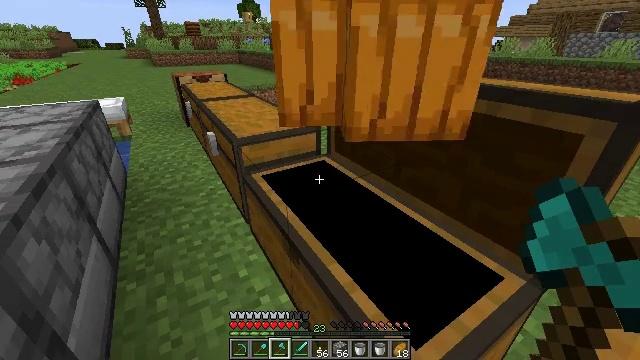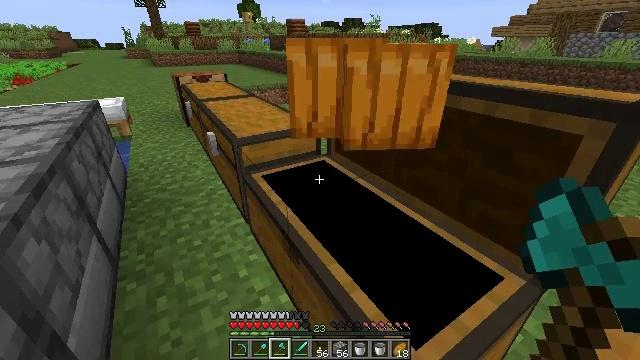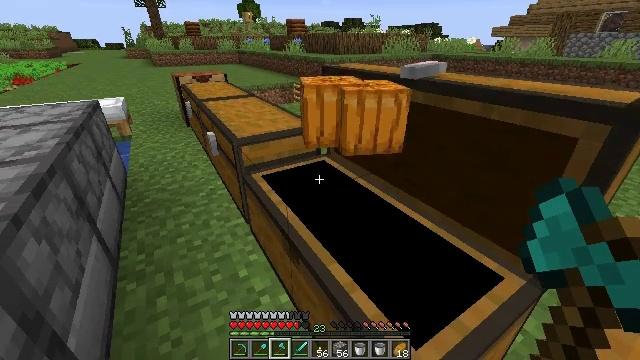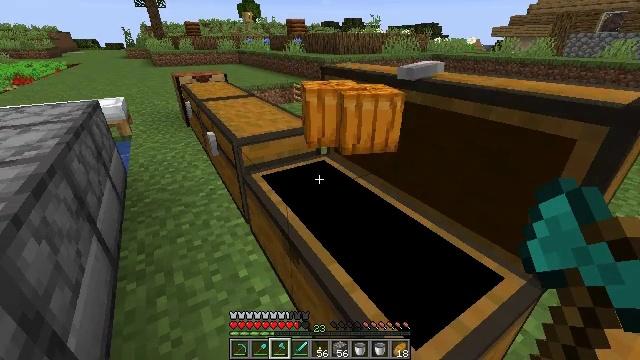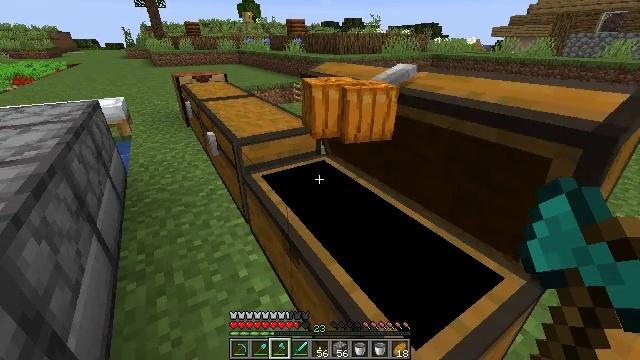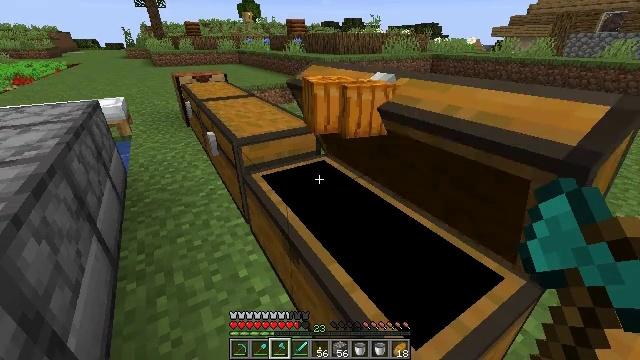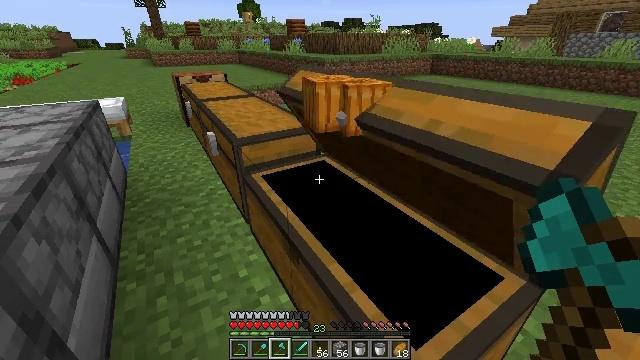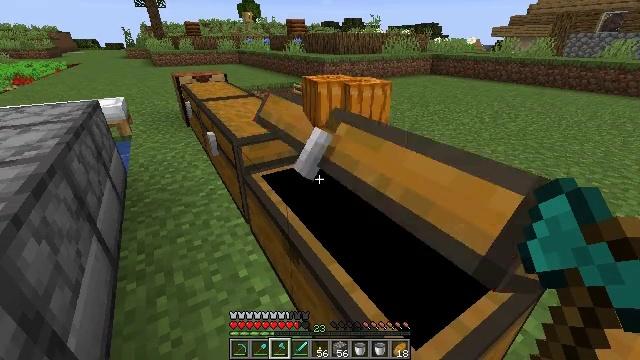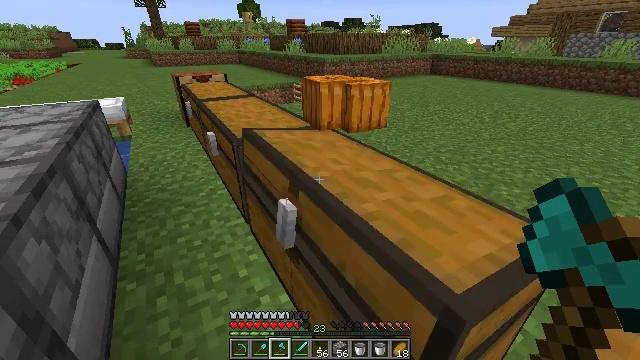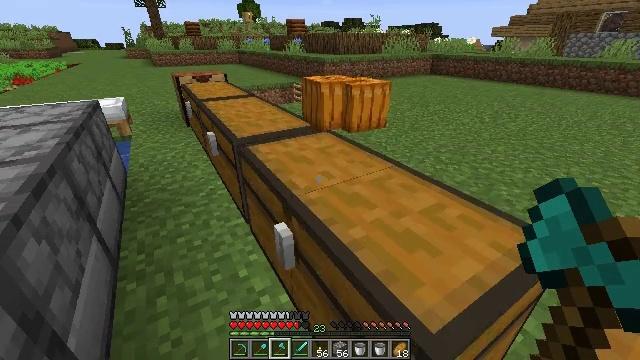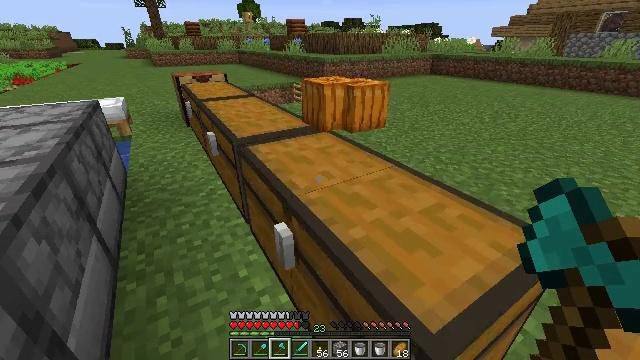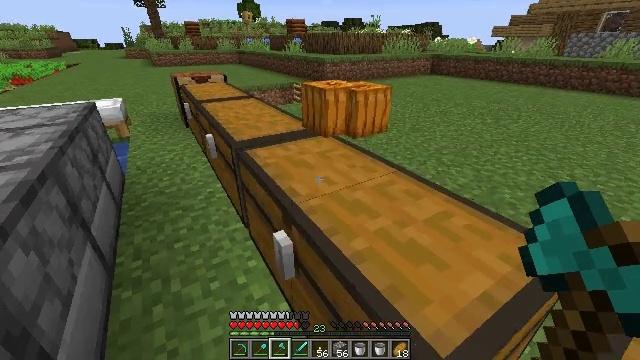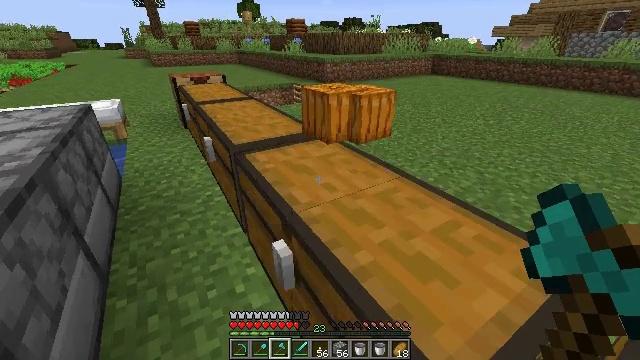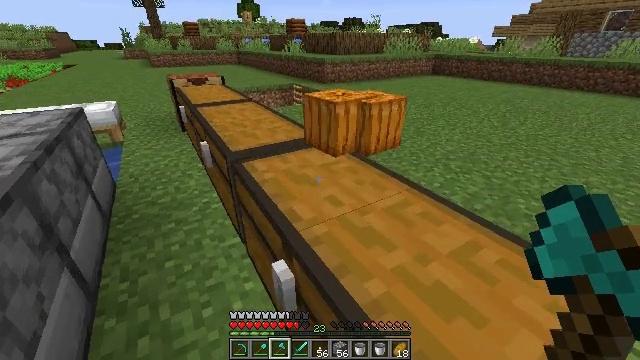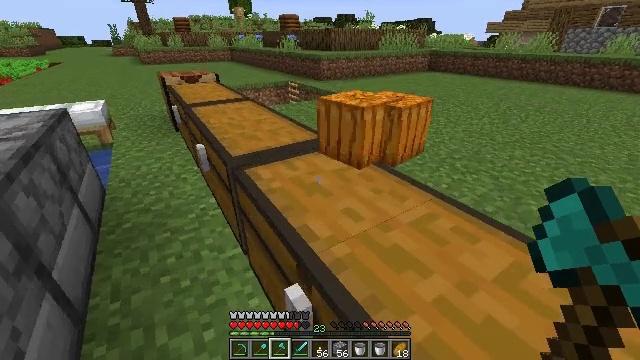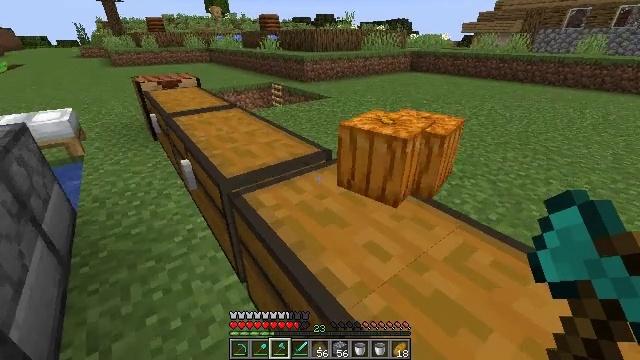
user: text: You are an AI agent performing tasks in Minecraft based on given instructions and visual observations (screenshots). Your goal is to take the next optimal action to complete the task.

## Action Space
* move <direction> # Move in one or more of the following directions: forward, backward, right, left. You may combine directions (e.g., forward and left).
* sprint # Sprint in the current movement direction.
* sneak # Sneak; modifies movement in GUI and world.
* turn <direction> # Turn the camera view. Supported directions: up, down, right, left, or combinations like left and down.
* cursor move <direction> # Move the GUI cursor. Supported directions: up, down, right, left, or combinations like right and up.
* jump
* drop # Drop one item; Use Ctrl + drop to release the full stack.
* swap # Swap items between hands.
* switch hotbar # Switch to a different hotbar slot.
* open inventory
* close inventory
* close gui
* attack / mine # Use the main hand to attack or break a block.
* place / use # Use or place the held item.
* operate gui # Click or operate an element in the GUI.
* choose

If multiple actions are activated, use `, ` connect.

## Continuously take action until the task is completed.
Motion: motion action
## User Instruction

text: Make pumpkin seeds from a pumpkin using the crafting menu.
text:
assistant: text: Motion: no_op
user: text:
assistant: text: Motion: no_op
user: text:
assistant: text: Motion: no_op
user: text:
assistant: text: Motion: no_op
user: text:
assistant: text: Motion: no_op
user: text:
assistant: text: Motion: no_op
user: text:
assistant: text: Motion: no_op
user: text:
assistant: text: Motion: no_op
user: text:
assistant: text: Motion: no_op
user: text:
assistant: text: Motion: no_op
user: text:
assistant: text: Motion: move forward
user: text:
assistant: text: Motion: move forward
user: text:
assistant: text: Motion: move forward
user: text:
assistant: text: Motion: move forward, turn right
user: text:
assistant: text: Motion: move forward, turn right
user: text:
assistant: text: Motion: turn right and up
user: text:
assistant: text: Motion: turn right
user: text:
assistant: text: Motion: no_op
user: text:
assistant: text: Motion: no_op
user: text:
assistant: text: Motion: no_op
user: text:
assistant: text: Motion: no_op
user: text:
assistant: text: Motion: no_op
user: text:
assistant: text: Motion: no_op
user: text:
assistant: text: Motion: no_op
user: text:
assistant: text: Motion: no_op
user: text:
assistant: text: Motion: no_op
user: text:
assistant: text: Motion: no_op
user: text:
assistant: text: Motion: no_op
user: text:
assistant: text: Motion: no_op
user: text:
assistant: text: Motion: no_op